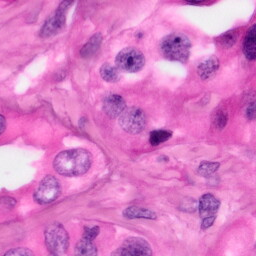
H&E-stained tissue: Pancreatic